Question: SQL Table Schema:
'''
Id CaseID CounterID ActionID CurrentStart CreatedDate
973 11 13 16 2017-12-11 09:28:11 2017-12-11 09:28:11
'''
I need a result like below
'''
CounterID 0-30(Range 1) 31-60(Range 2) 61-90
16 22(Count) 20(Count) 18(Count)
'''
and so on

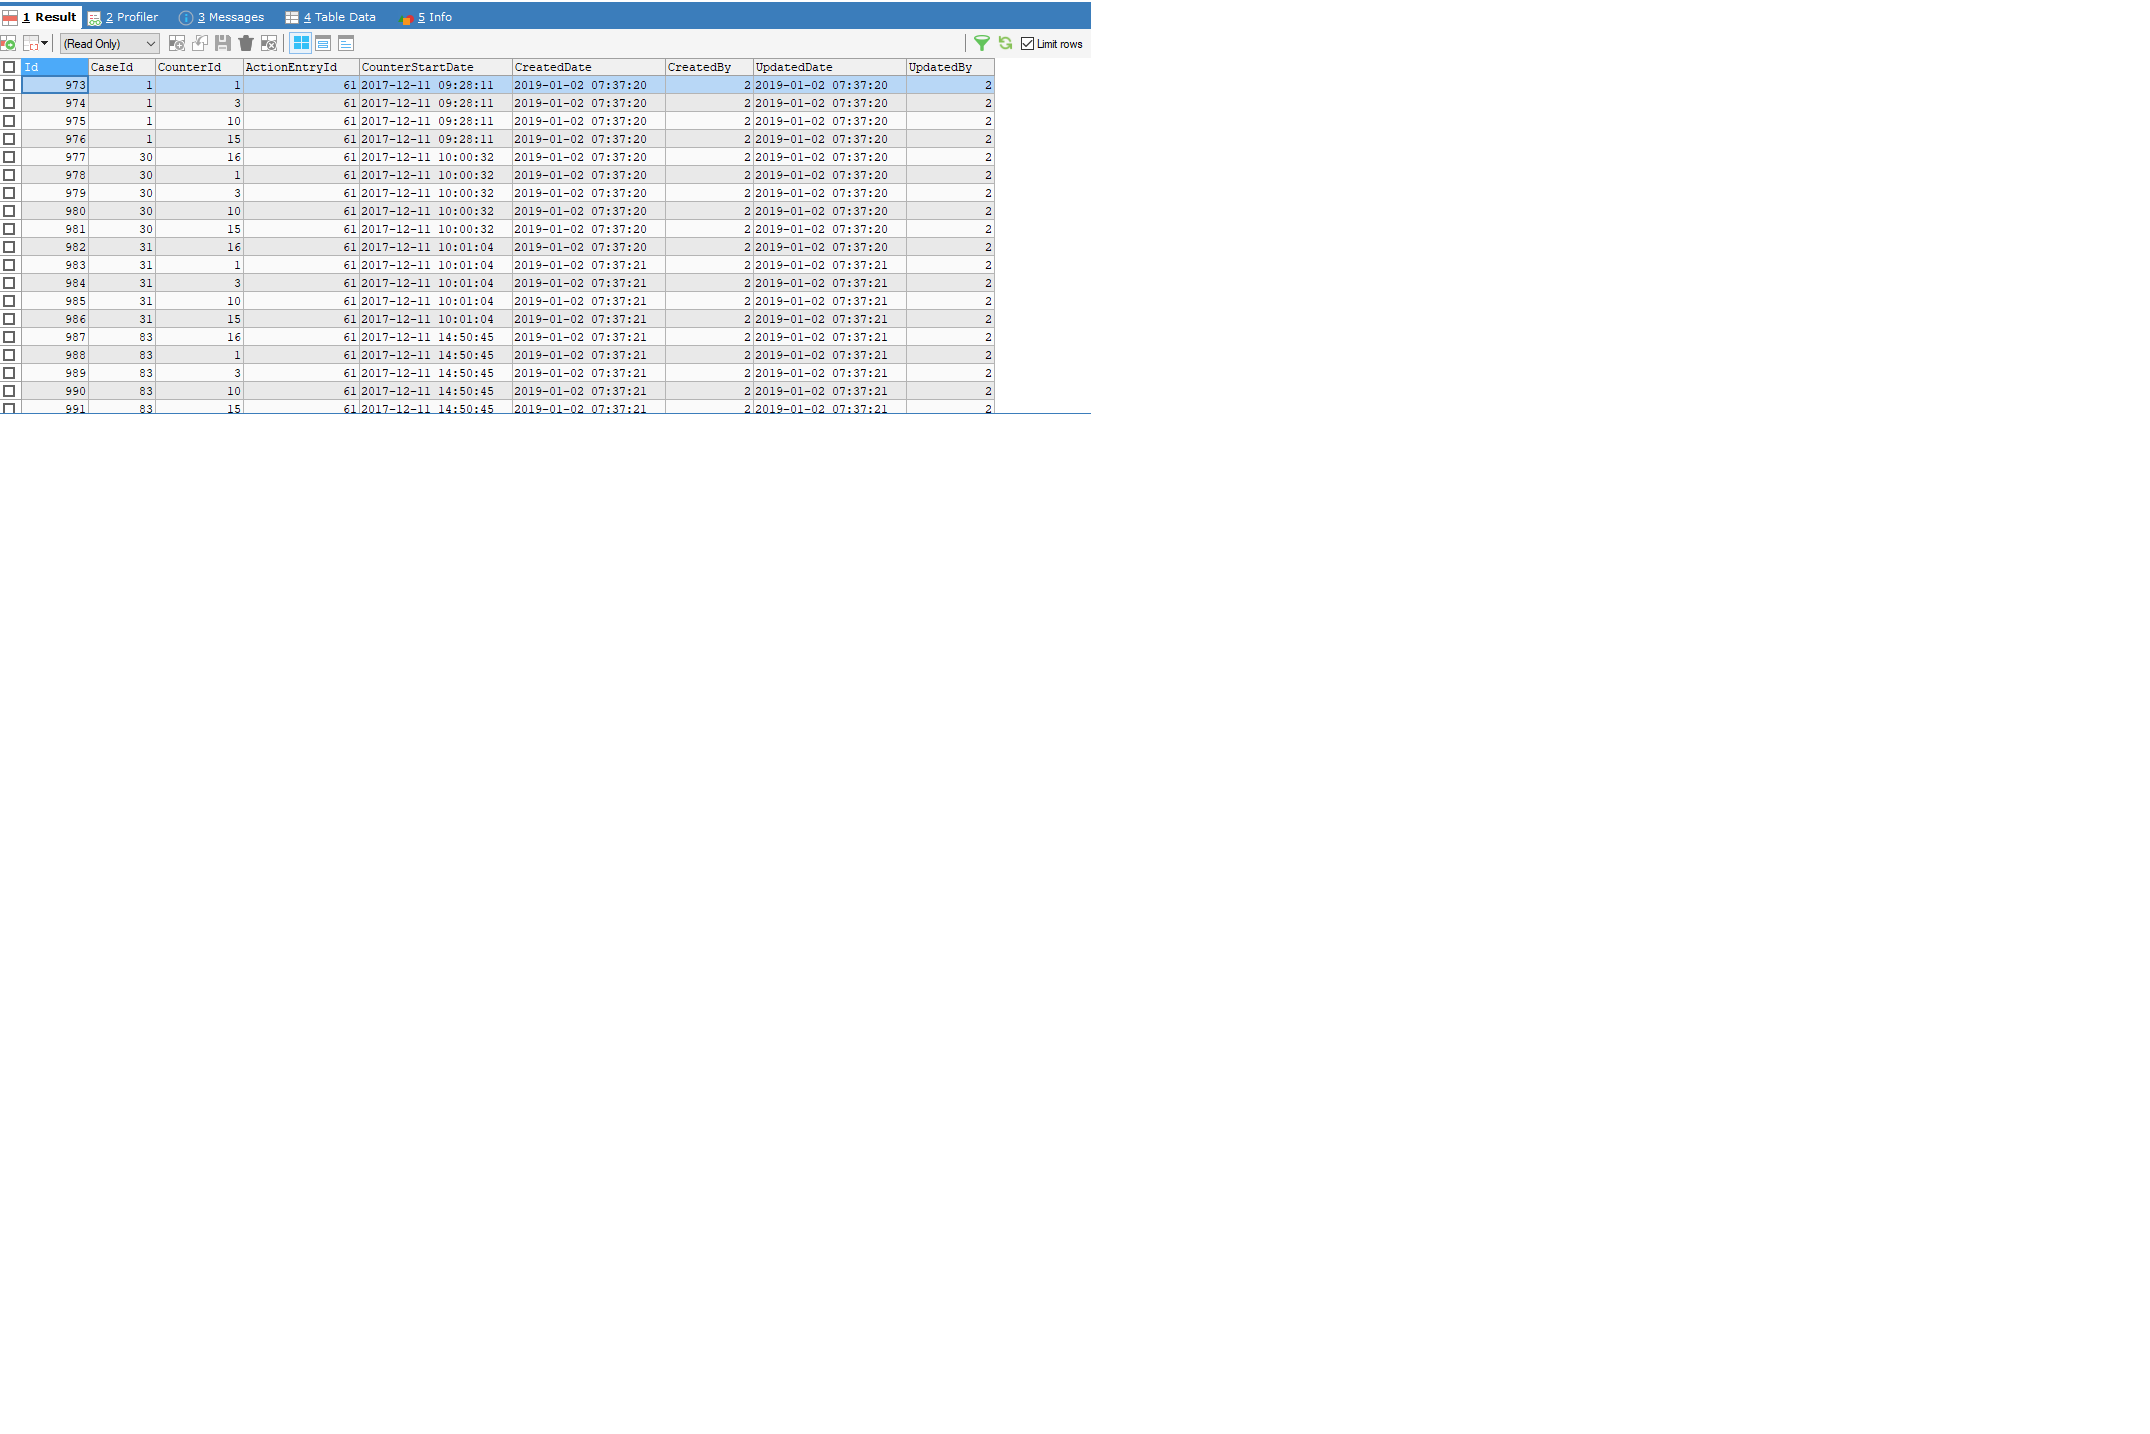
Answer: If you want a solution with a group by here is the simplest one :
'''
<!-- language: sql -->
select
Id,
sum(case when CurrentStart - CreatedDate &lt;= 30 THEN 1 ELSE 0 END) INF30,
sum(case when CurrentStart - CreatedDate BETWEEN 31 AND 60 THEN 1 ELSE 0 END) BET3060,
sum(case when CurrentStart - CreatedDate &gt; 60 THEN 1 ELSE 0 END) SUP60
from tablename where Id is not null group by Id;
'''
Here is another form I suggest to help you build such queries :
- -
'''
select
INNER_TABLE.Id,
sum(INNER_TABLE.INF30) INF30,
sum(INNER_TABLE.BET3060) BET3060,
sum(INNER_TABLE.SUP60) SUP60
from (select
Id,
case when CreatedDate - CurrentStart <= 30 THEN 1 ELSE 0 END INF30,
case when CreatedDate - CurrentStart BETWEEN 31 AND 60 THEN 1 ELSE 0 END BET3060,
case when CreatedDate - CurrentStart > 60 THEN 1 ELSE 0 END SUP60
from tablename where Id is not null) INNER_TABLE
group by INNER_TABLE.Id;
'''
Otherwise, another simple solution :
- '(select distinct Id from tablename where id is not null) as ids'- '(select count(*) from tablename where Id = ids.Id and CurrentStart - CreatedDate < 30)'-
'''
select
ids.Id,
(select count(*) from tablename where Id = ids.Id and CurrentStart - CreatedDate <= 30) INF_30,
(select count(*) from tablename where Id = ids.Id and CurrentStart - CreatedDate > 30 and CurrentStart - CreatedDate <= 60) BET_30_60,
(select count(*) from tablename where Id= ids.Id and CurrentStart - CreatedDate > 60) SUP_60
from (select distinct Id from tablename where Id is not null) ids;
'''
Where 'tablename' is the name of your table of course :)